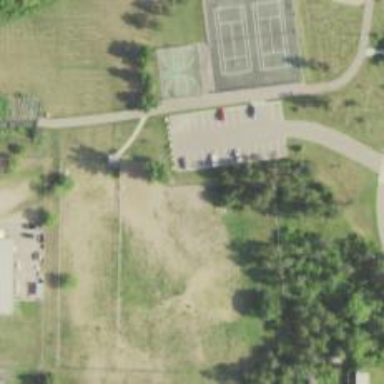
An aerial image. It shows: Dog park for leisure land.